Question: Maybe its just a late night or maybe I've not had enough coffee but I can't seem to make sense why my MySQL statement is 1064'ing.

PSEUDO CODE:
> Get the id of the latest event happening, then join it with all guests that are linked (attending) that event retrieving their first and second names.
MYSQL
'''
SELECT event.id, link.event_id, link.guests_id, guests.id, guests.first_name, guests.second_name
FROM event
INNER JOIN link
ON event.id =link.event_id;
INNER JOIN guests
ON link.guests_id = guest.id;
ORDER BY event.date DESC
LIMIT 1
'''
Thanks!
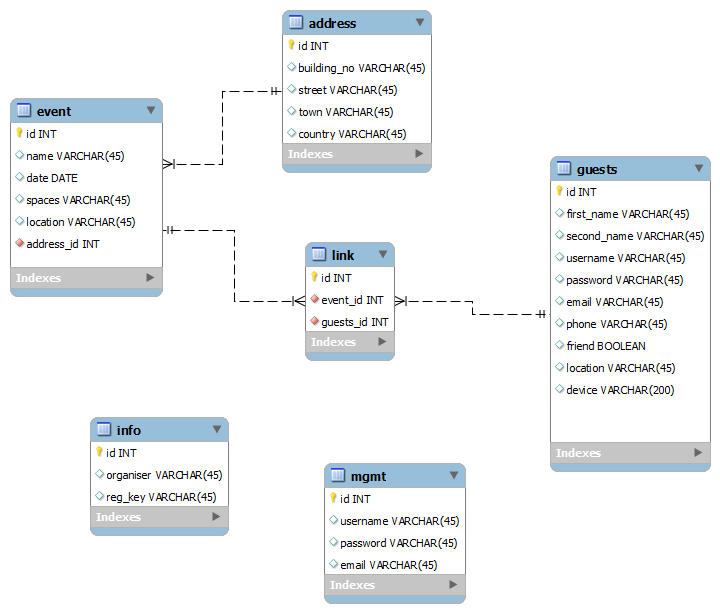
Answer: Remove the ';' from the stament to make it work.
';' is a delimiter and the DB engine thinks your query ends on ';' and is incomplete